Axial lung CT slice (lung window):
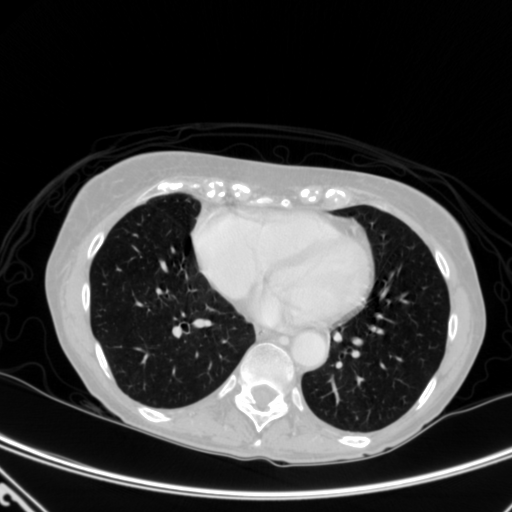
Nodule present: no